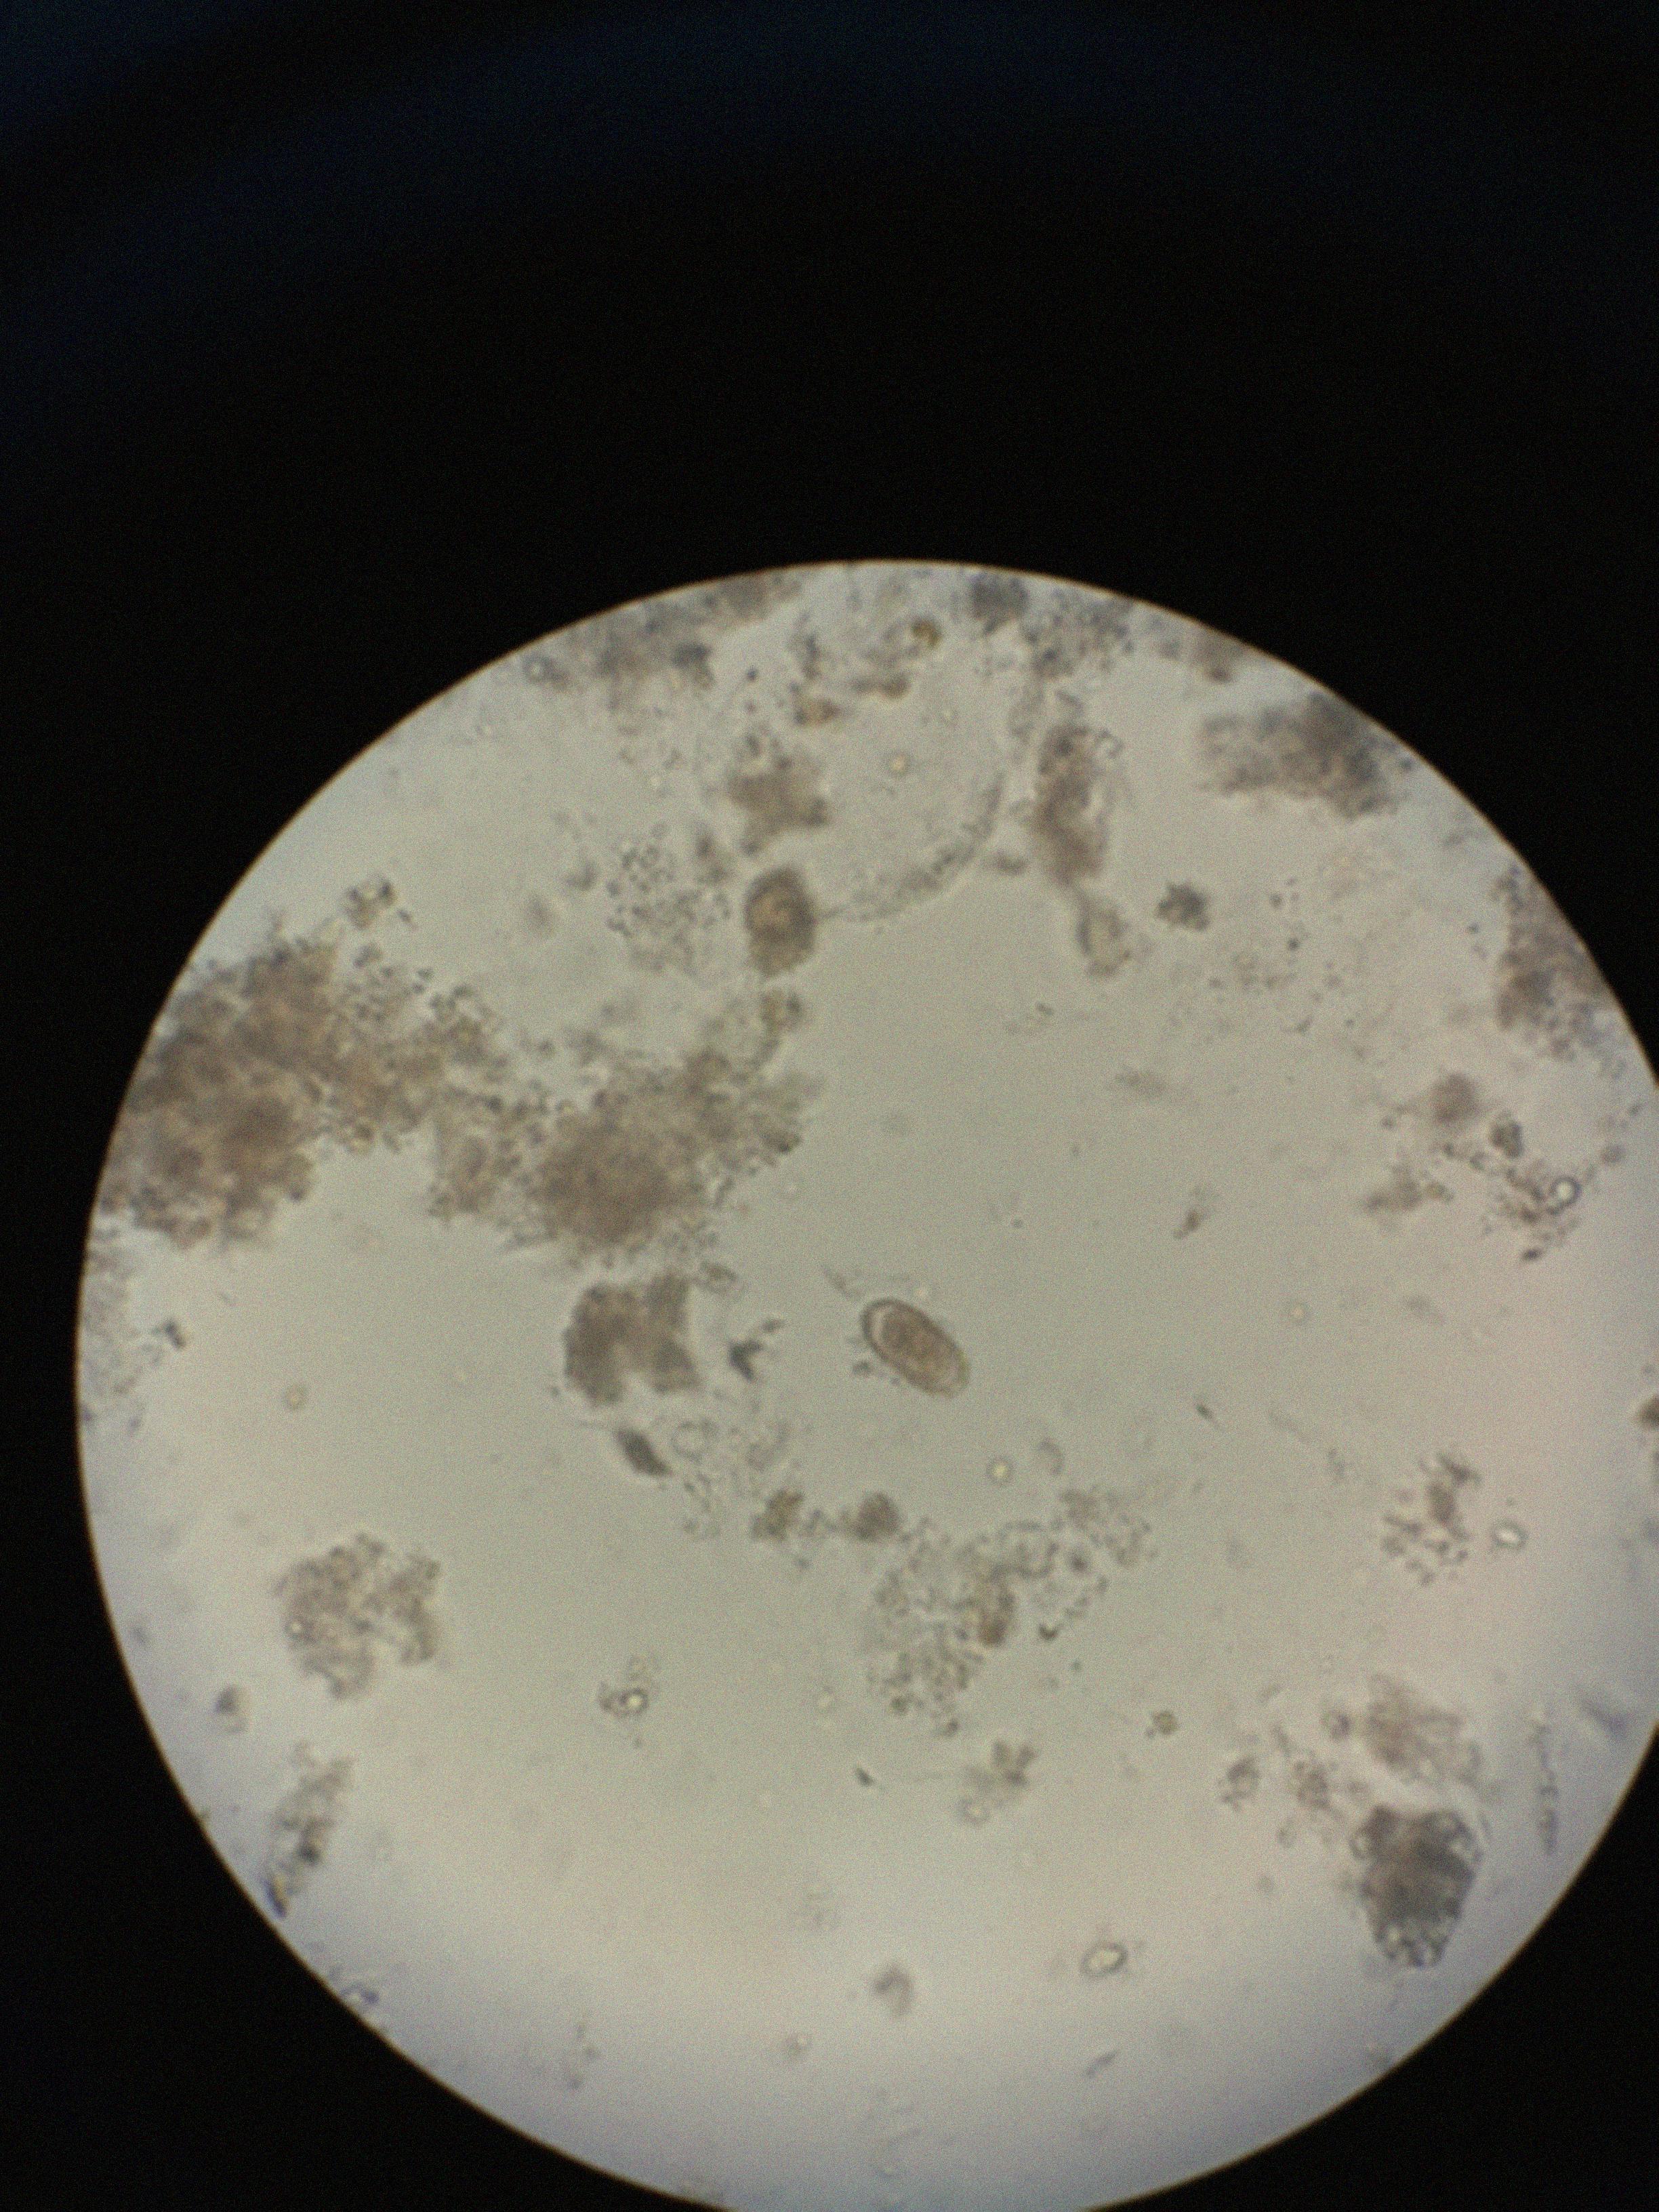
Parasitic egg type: Capillaria philippinensis